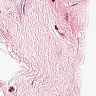
Metastatic tissue present: no